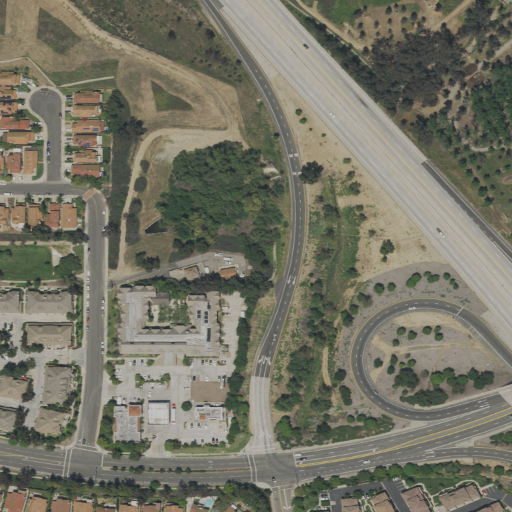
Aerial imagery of valley in California named Slaughter Canyon containing medium intensity development, low intensity development, shrub, open development, high intensity development, herbaceous wetlands, and pasture